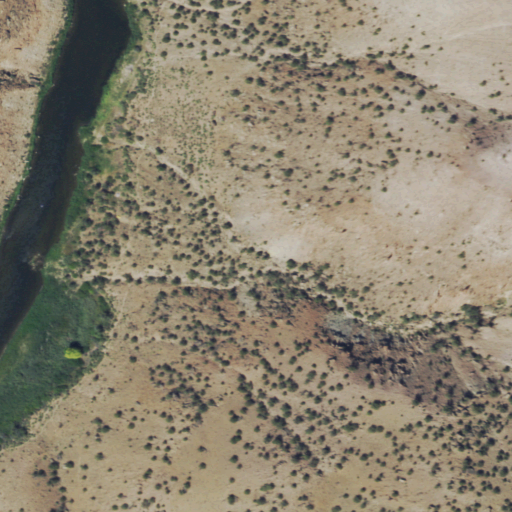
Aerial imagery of plain(s) in Colorado named Cedar Flats containing shrub, evergreen forest, woody wetlands, open water, deciduous forest, and grassland